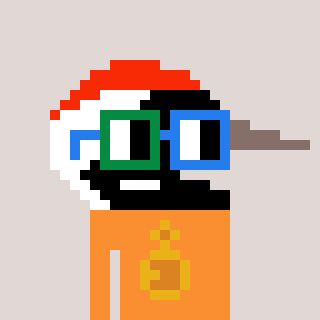
a pixel art character with square green and blue glasses, a crane-shaped head and a orange-colored body on a warm background